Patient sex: M
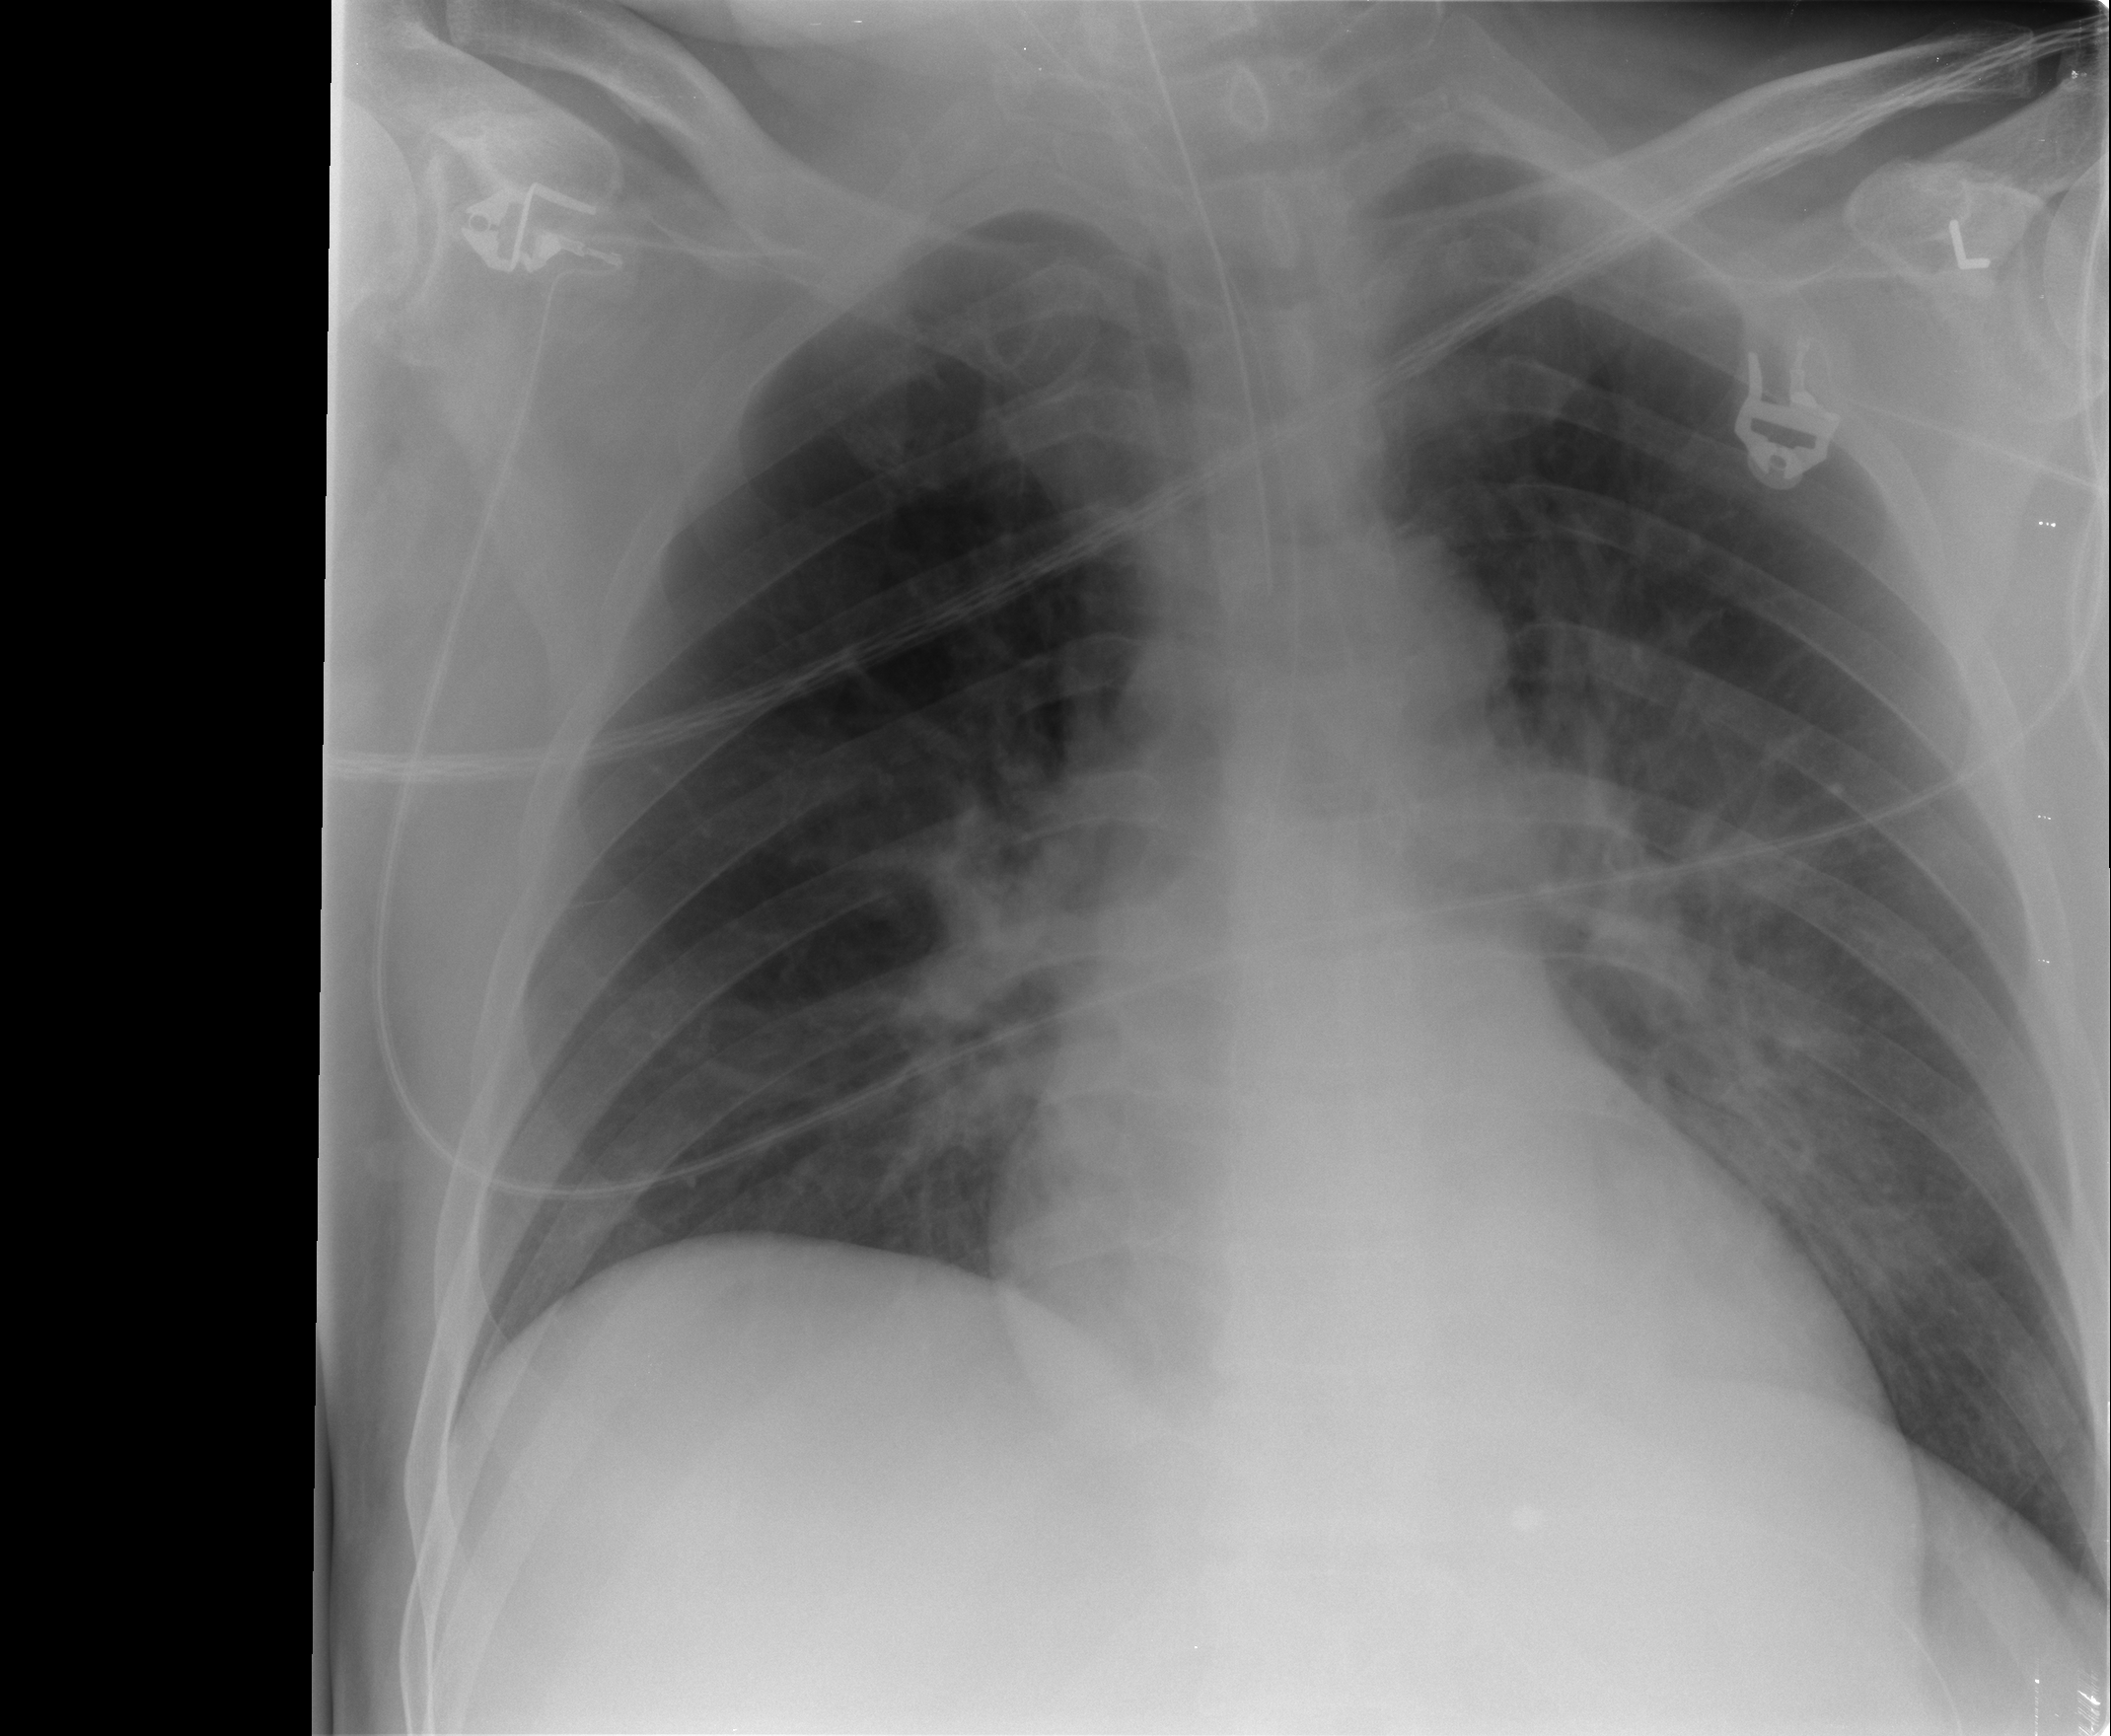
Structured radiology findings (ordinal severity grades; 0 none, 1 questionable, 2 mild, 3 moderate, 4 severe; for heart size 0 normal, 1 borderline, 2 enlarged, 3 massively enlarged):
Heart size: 1
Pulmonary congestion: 1
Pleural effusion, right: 0
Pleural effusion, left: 0
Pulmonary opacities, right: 1
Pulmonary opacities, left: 3
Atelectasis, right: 2
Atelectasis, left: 3